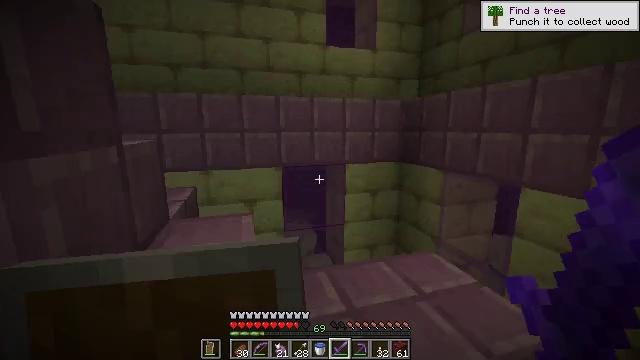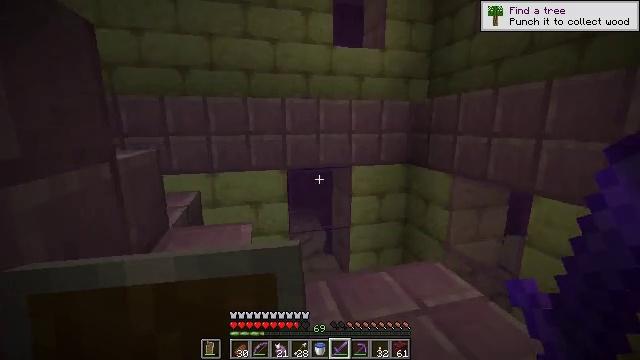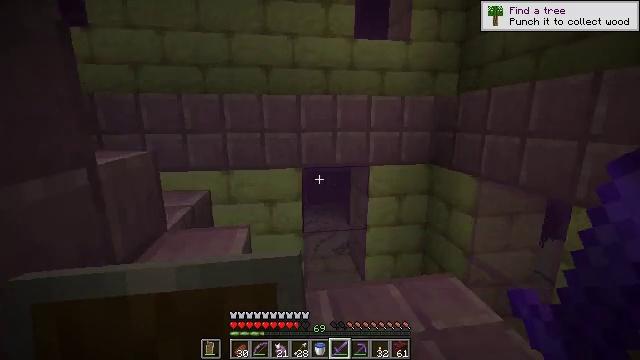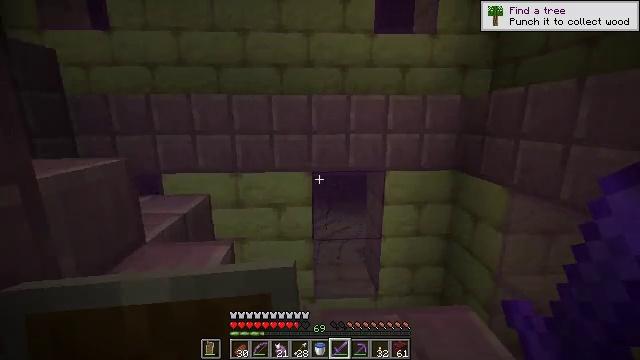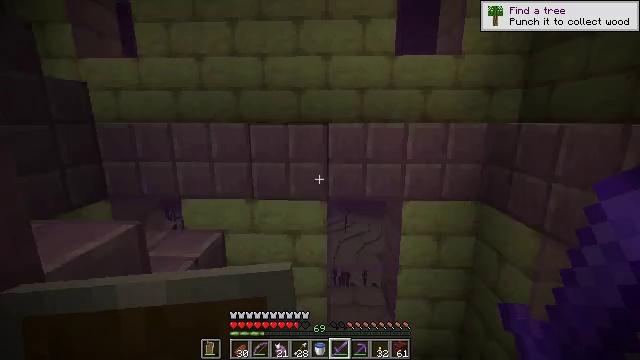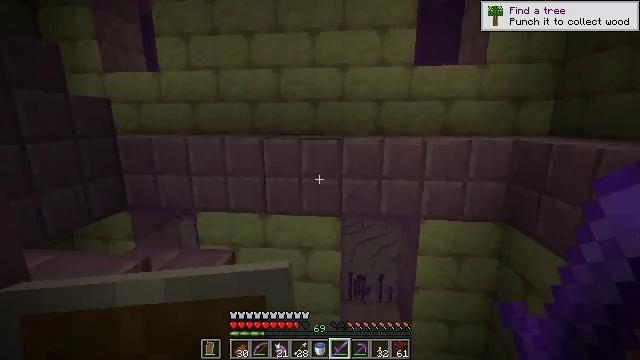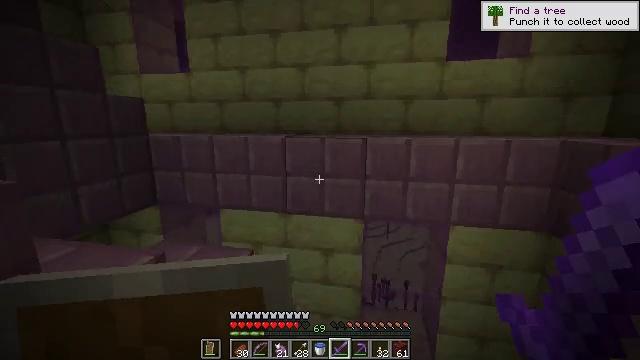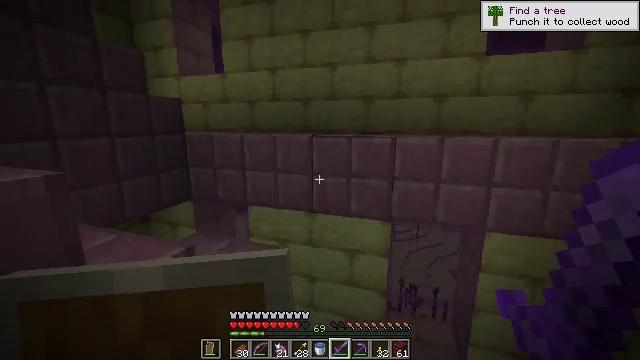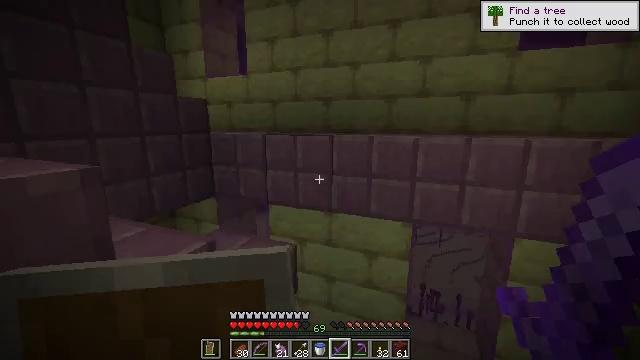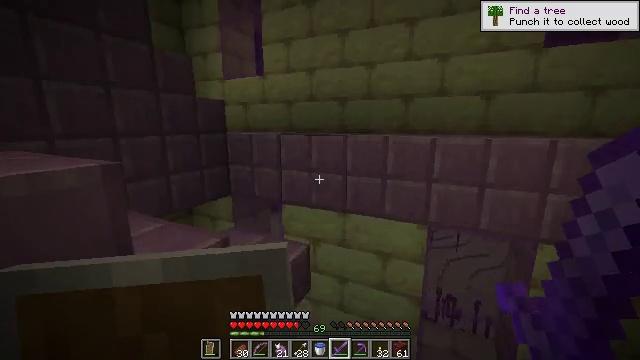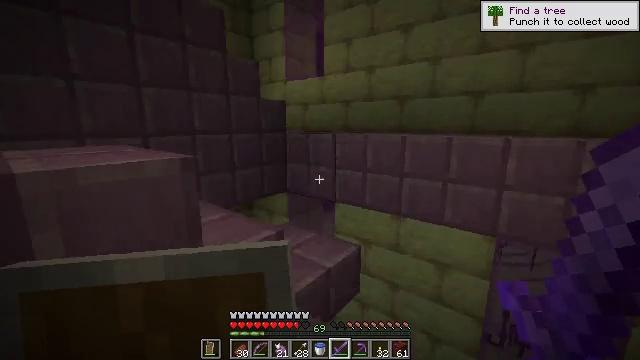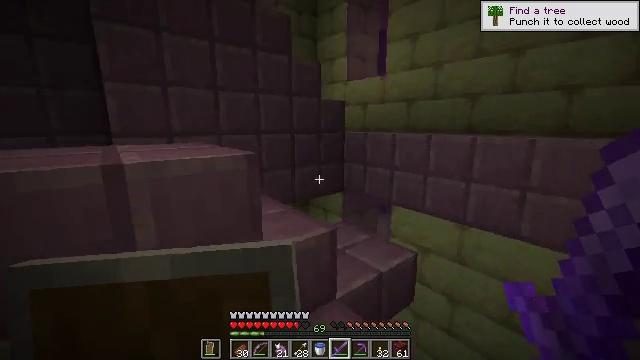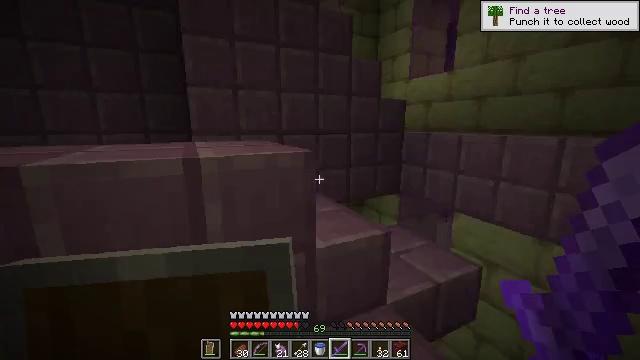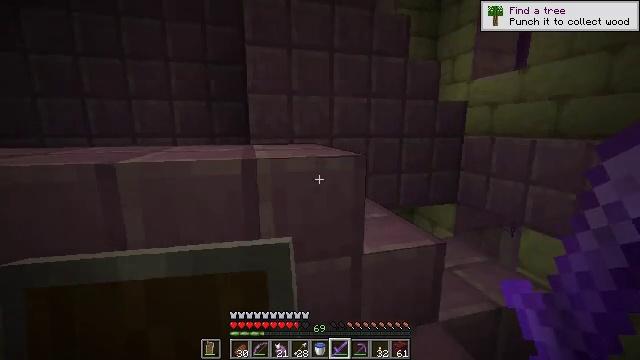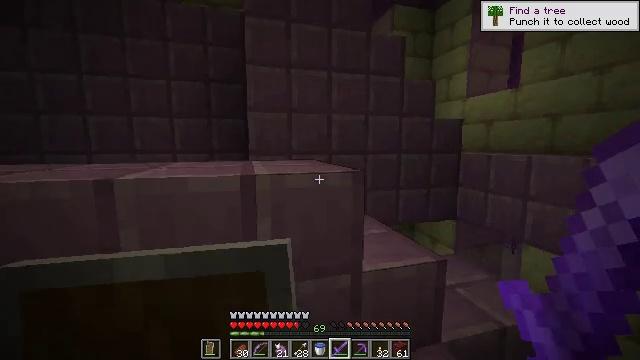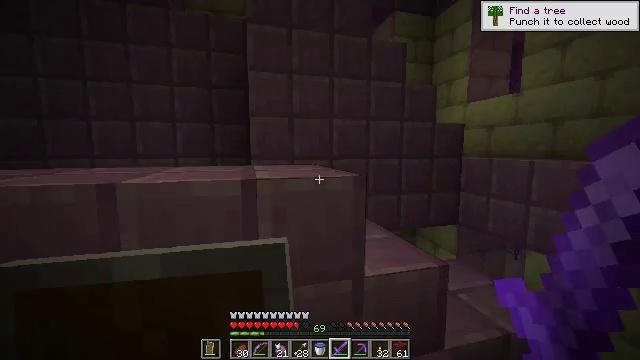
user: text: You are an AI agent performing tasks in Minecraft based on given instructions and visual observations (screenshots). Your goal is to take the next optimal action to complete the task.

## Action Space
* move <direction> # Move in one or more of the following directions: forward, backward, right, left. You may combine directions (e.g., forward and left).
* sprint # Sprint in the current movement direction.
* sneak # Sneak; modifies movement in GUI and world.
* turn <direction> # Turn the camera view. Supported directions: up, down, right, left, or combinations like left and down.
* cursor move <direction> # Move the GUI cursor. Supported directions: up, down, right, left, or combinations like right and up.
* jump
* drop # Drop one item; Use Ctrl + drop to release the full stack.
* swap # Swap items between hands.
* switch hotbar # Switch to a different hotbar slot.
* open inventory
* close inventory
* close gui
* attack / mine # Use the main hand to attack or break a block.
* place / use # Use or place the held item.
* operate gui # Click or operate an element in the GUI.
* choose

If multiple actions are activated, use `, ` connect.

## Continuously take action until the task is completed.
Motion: motion action
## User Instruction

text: Gather the purpur block from a structure.
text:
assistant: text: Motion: move forward and move right, turn left
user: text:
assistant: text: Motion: move forward and move right, turn left
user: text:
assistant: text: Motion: move forward, turn left
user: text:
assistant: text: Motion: move forward, turn left
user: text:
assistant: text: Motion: turn left
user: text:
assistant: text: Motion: turn left
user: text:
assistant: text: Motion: turn left
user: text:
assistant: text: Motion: turn left
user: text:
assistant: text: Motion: turn left
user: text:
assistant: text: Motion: turn left
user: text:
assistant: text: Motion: turn left
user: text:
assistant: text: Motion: turn left
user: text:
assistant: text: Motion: turn left
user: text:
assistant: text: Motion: turn up
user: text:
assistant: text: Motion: turn up
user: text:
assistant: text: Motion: no_op
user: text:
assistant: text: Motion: no_op
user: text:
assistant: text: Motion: no_op
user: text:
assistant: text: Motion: no_op
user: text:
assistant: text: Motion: move forward and move right
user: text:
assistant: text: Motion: move forward and move right
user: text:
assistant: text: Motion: move forward and move right
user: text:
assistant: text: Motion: move forward and move right, turn down
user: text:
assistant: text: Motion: move forward and move right, turn left
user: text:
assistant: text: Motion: move forward and move right, turn left
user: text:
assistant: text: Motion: move forward and move right, turn left
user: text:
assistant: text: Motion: move forward and move right, turn left
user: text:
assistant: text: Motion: move forward and move right, turn left
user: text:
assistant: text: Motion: move right, turn left
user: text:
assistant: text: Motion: turn left